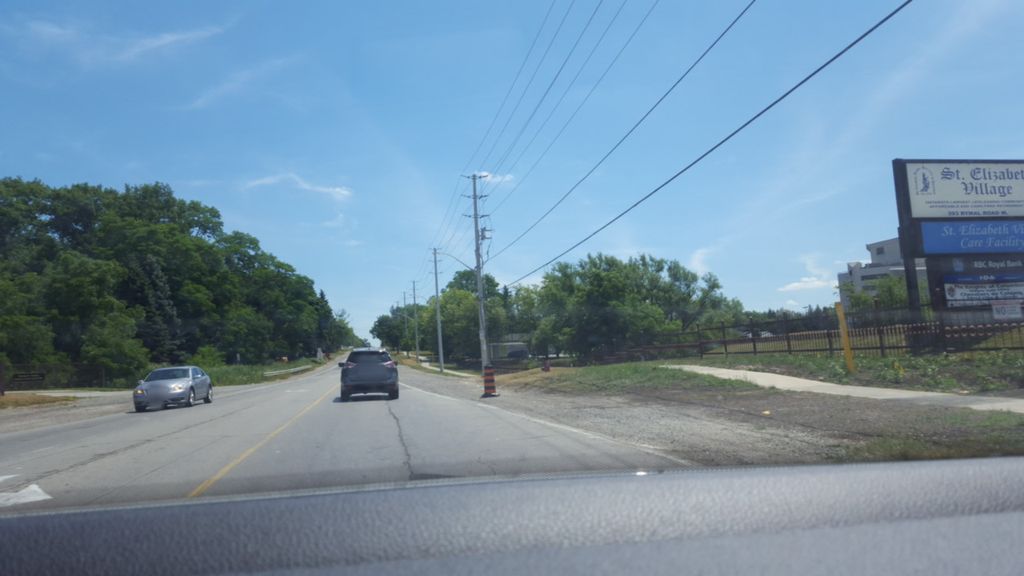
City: hamilton